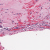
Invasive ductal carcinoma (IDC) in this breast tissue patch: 0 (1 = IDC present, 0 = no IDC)